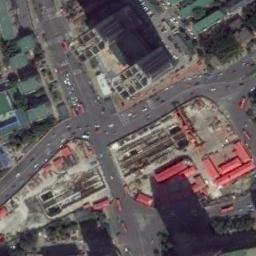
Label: intersection